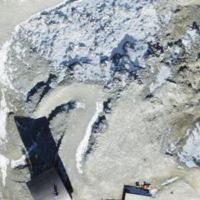
EUNIS habitat code: 48
Species observed at this site:
Pyrrhocorax graculus
Saxifraga oppositifolia
Montifringilla nivalis
Prunella collaris